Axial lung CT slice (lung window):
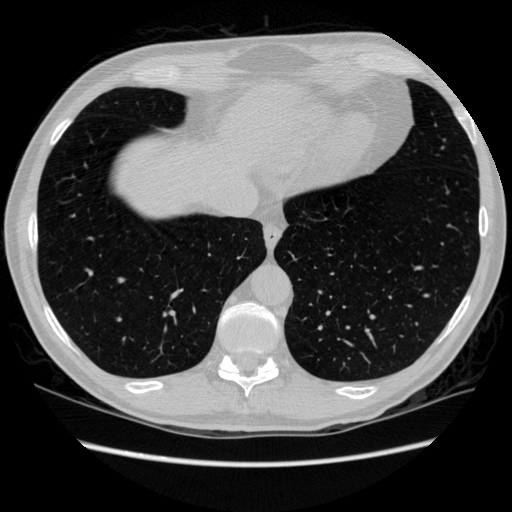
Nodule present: no